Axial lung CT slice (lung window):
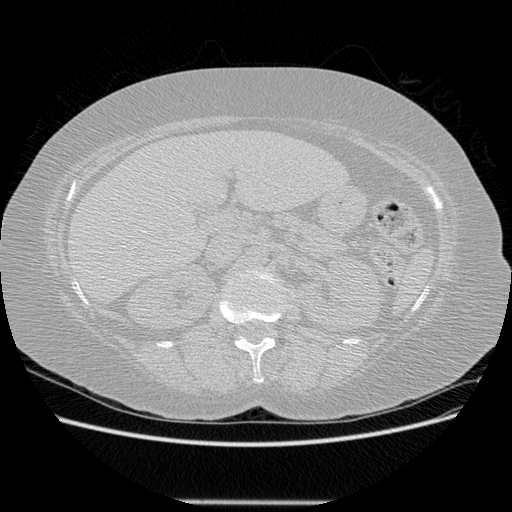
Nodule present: no